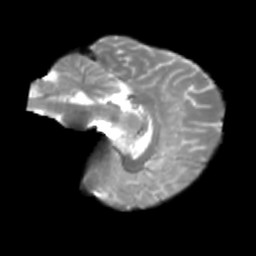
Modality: T2w
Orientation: sagittal
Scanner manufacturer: siemens
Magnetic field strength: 3 T
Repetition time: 4 s
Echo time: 0.0594 s